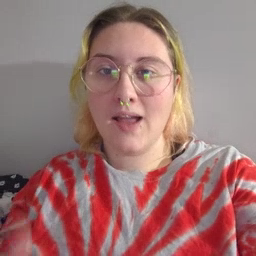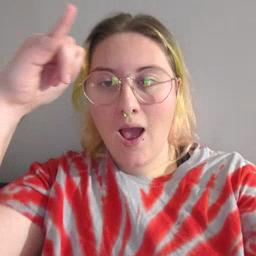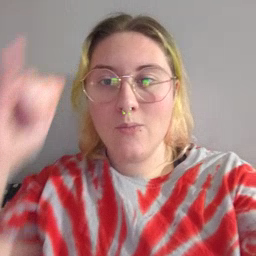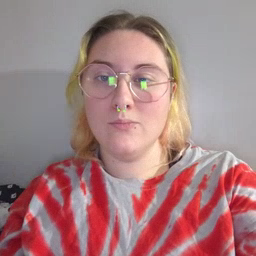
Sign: cow